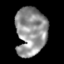
Tissue: skin
Cell type: Epithelial cells
Senescence score: 0.2745
Nuclear area (px): 1460
Mean DAPI intensity: 146.749